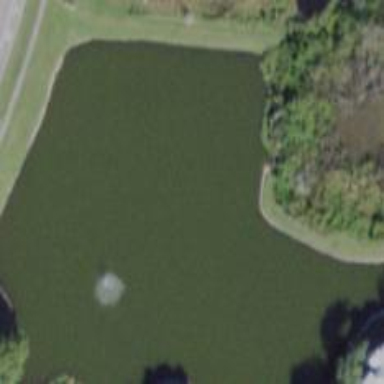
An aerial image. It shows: Pond surrounded by natural water.